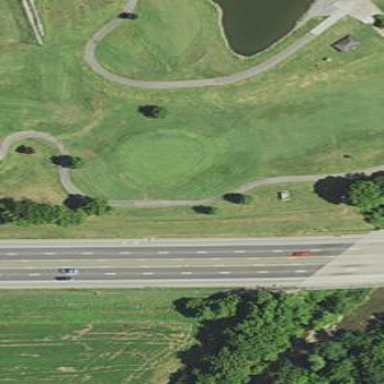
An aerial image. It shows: Golf fairway in the image.